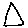
Label: triangle